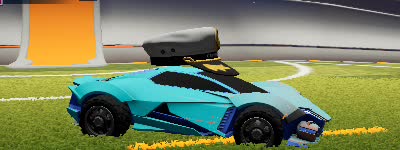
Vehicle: werewolf